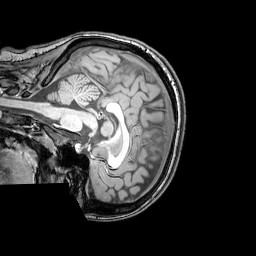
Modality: T1w
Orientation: sagittal
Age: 24
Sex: female
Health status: healthy
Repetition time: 0.081 s
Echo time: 0.037 s